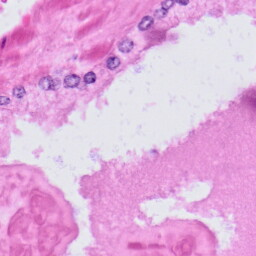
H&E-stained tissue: Prostate